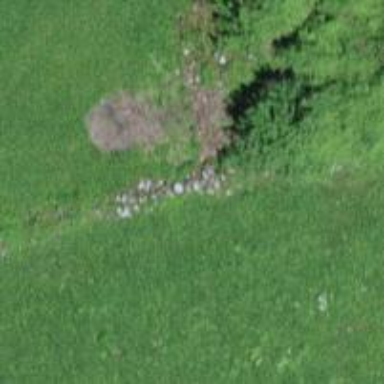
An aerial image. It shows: Dry stone wall barrier.